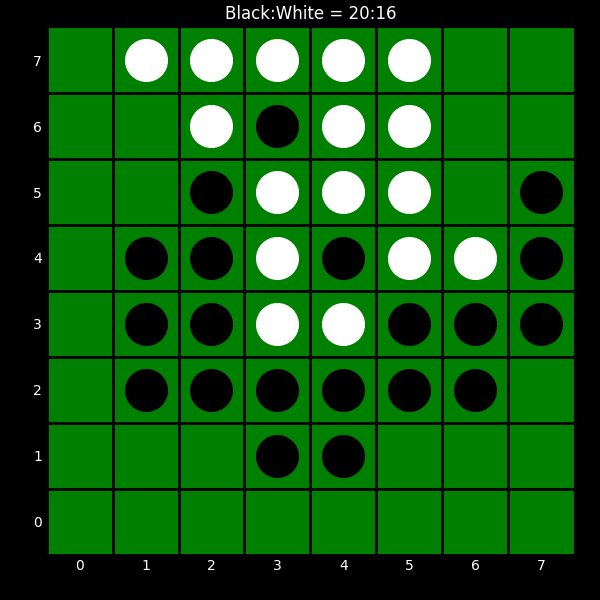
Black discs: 20
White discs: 16